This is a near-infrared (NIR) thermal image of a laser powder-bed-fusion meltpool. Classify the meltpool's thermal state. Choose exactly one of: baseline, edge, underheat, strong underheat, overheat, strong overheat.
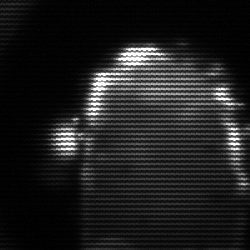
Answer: baseline